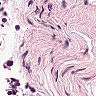
Metastatic tissue present: no